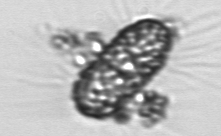
Label: Corethron_hystrix